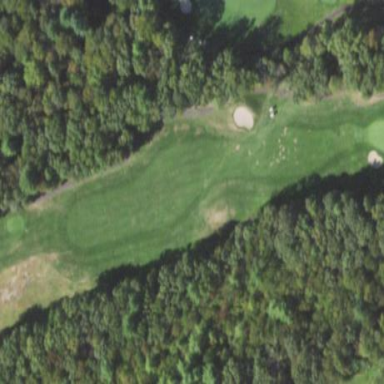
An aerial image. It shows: Rough grassy area used for golf.